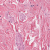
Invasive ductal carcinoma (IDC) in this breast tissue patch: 0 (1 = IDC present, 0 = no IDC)